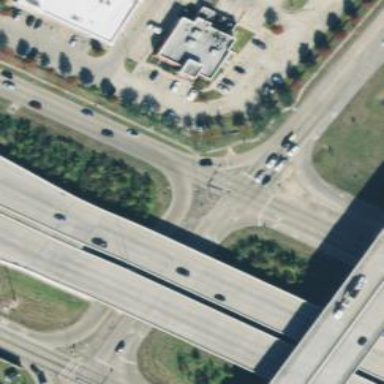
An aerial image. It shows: Frontage road connected to secondary link.